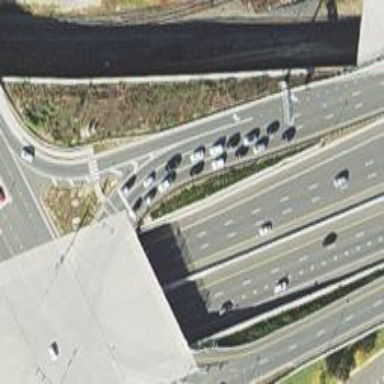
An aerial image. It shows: Trunk link highway.